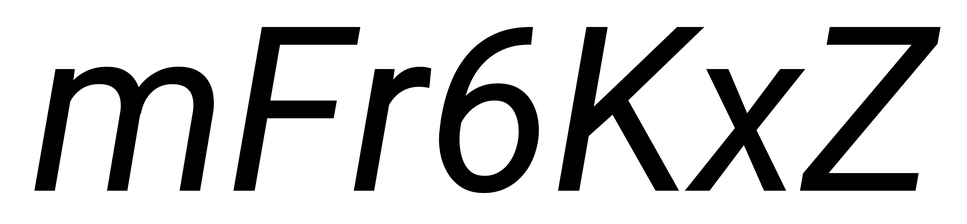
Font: Roboto-Italic_Italic